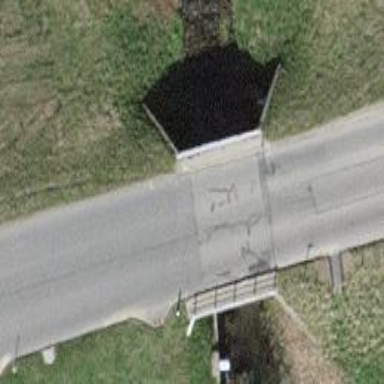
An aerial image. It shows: Retaining wall.